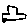
Label: car